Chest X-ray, PA view. Patient: 61 years old, sex M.
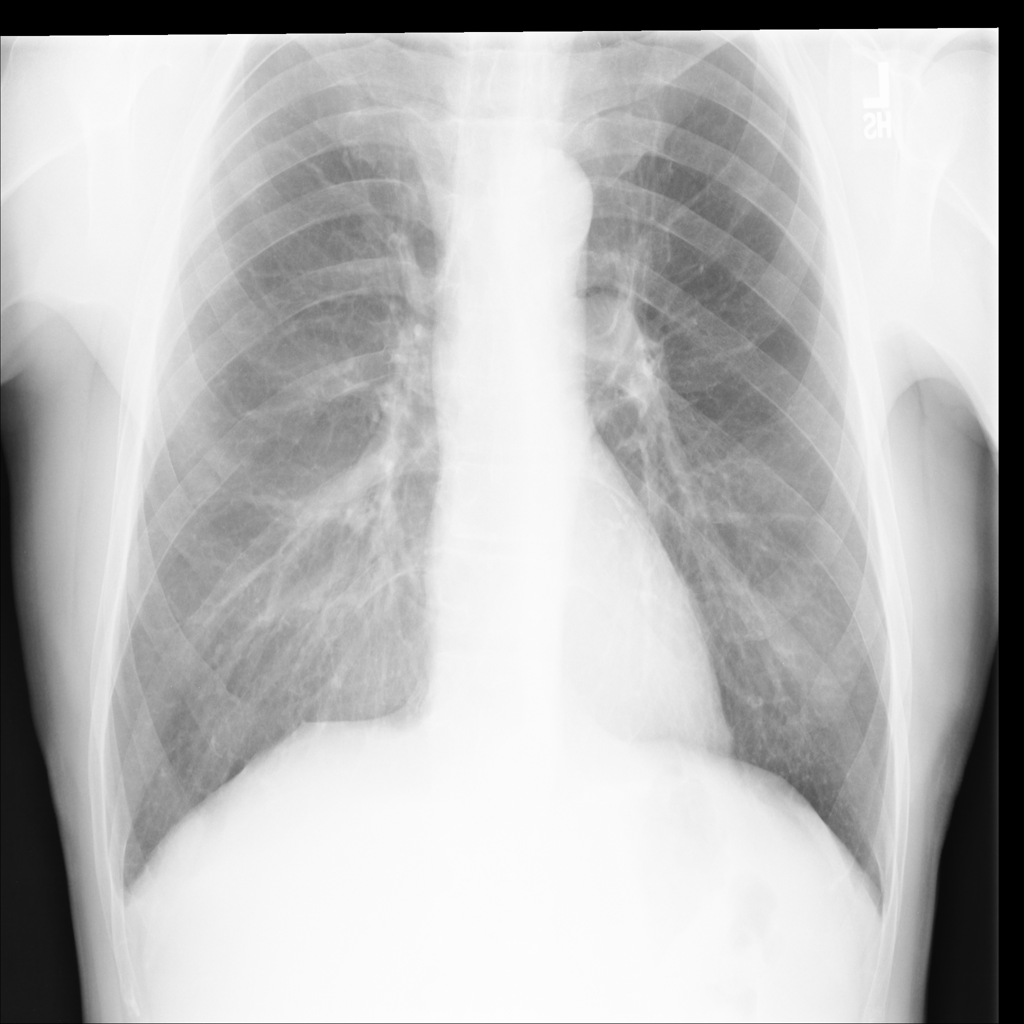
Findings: Fibrosis, Nodule